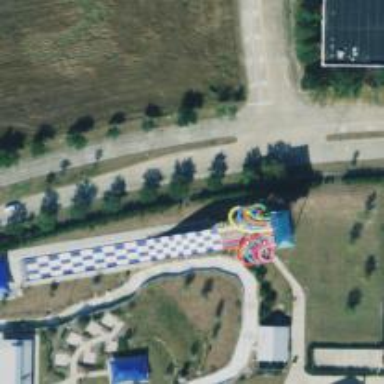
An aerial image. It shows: Water slide attraction.